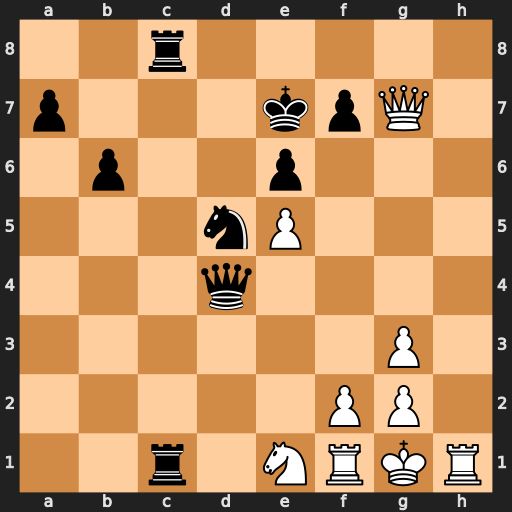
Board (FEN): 2r5/p3kpQ1/1p2p3/3nP3/3q4/6P1/5PP1/2r1NRKR
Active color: w
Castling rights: -
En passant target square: -
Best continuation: Rh7 Rf8 Qg5+ Ke8 Qxc1